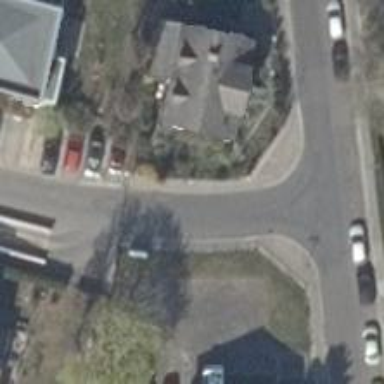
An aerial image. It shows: Smooth asphalt road in residential area.